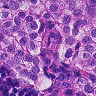
Metastatic tissue present: yes